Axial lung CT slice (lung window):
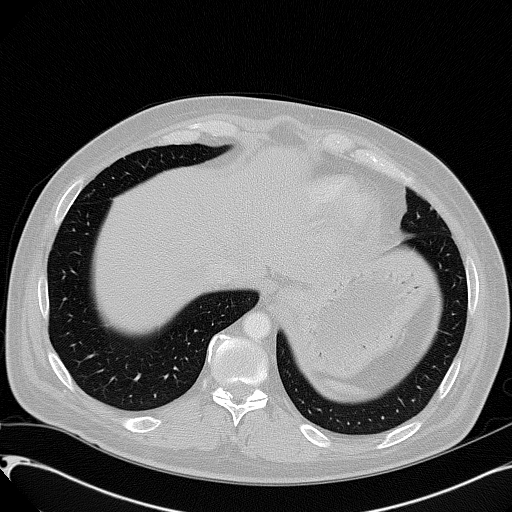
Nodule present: no